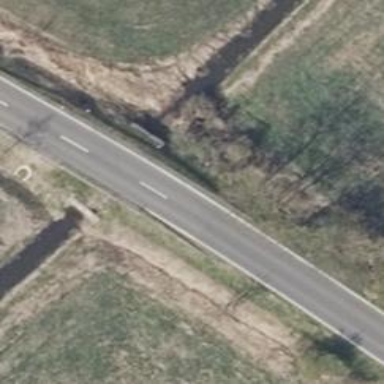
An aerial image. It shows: Secondary road on asphalt bridge.